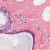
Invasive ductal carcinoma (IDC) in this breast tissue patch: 0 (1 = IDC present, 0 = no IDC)